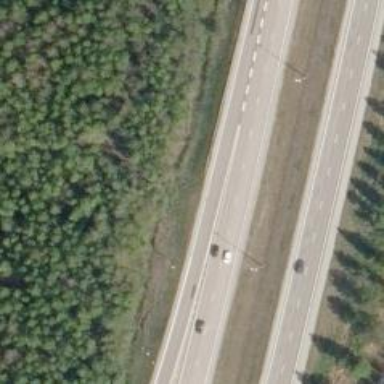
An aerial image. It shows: Asphalt motorway.